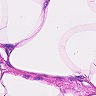
Metastatic tissue present: no